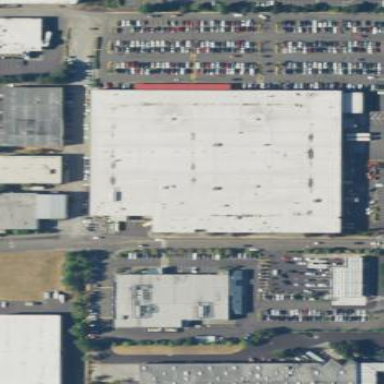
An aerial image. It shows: Wholesale shop housed in building.